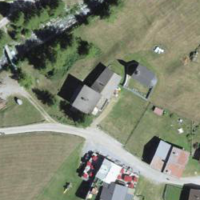
EUNIS habitat code: 26
Species observed at this site:
Papilio machaon
Nucifraga caryocatactes
Chamaenerion dodonaei